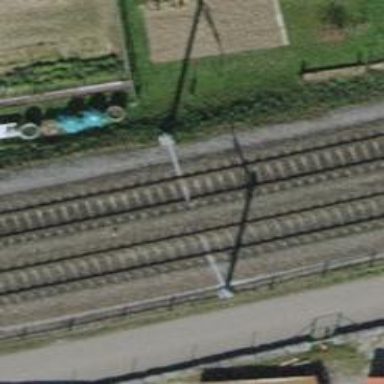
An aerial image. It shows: Railway milestone.